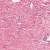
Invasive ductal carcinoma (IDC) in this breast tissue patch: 0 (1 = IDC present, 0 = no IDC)